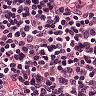
Metastatic tissue present: no